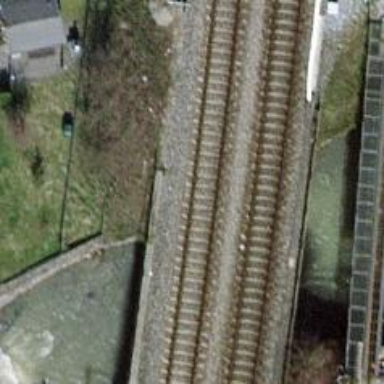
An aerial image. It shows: Bridge with single railway track electrified by contact line.